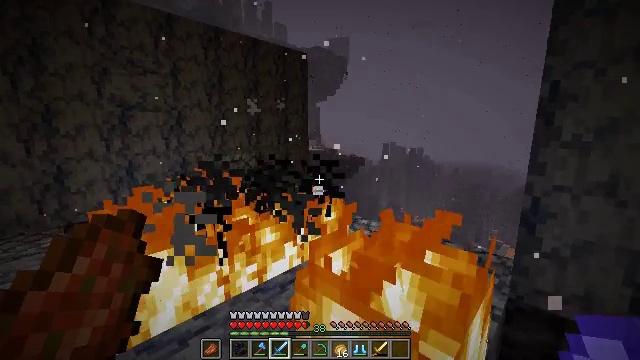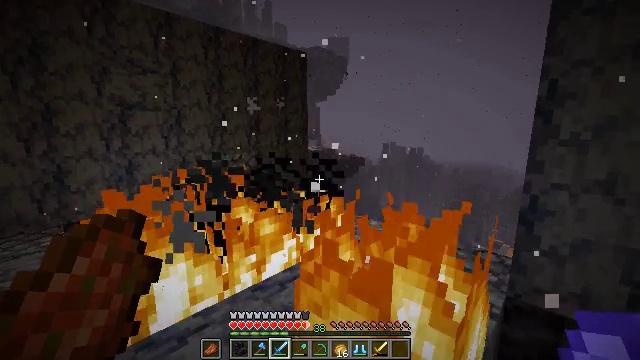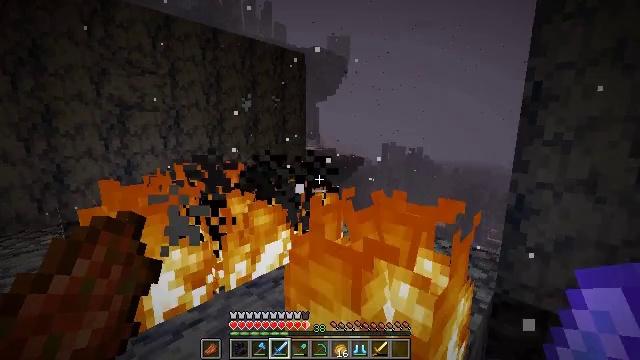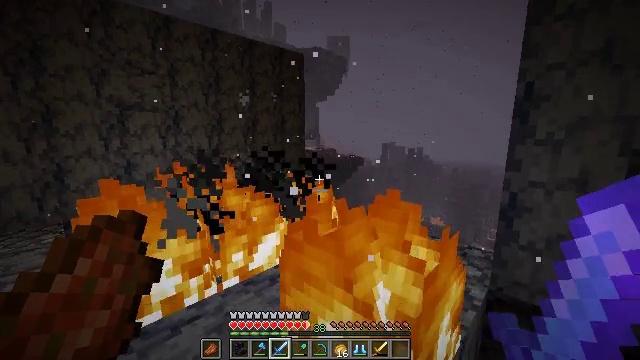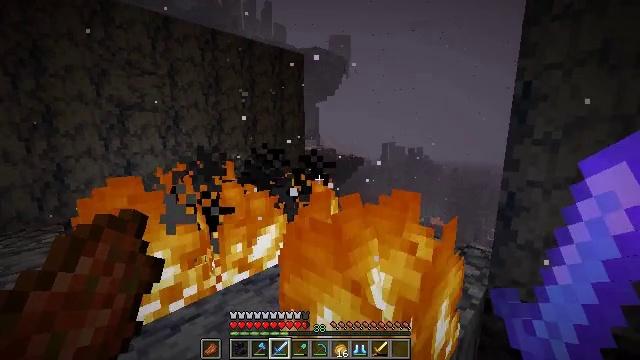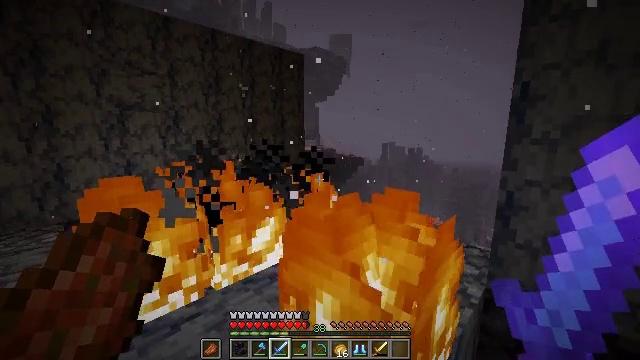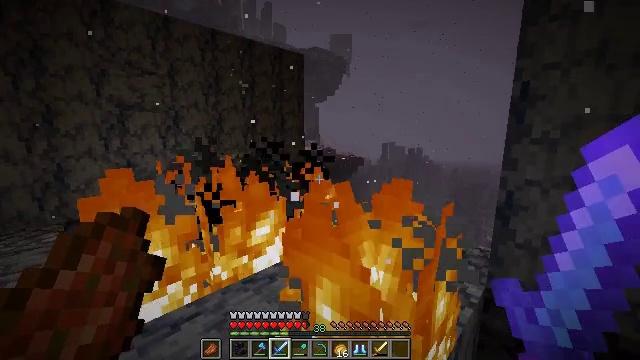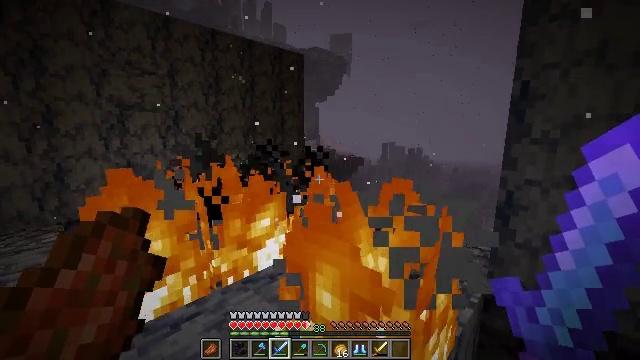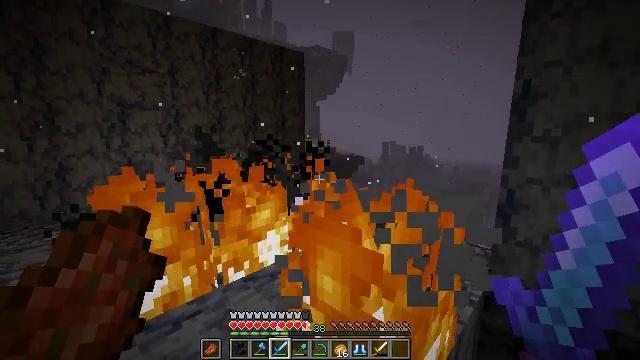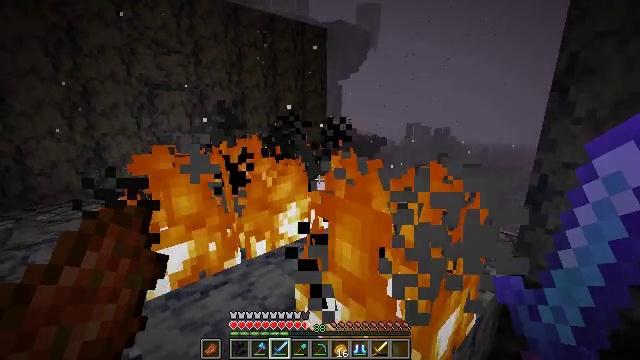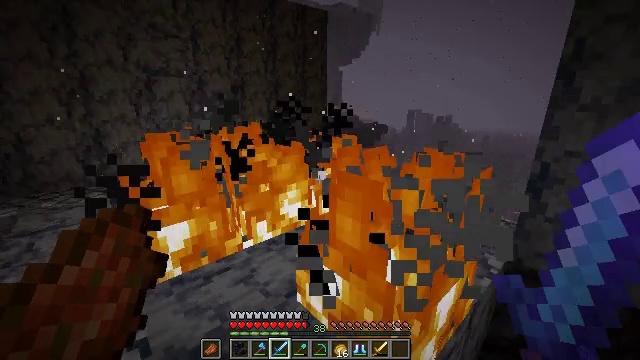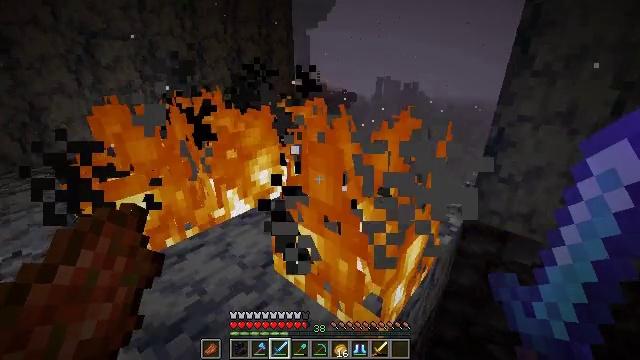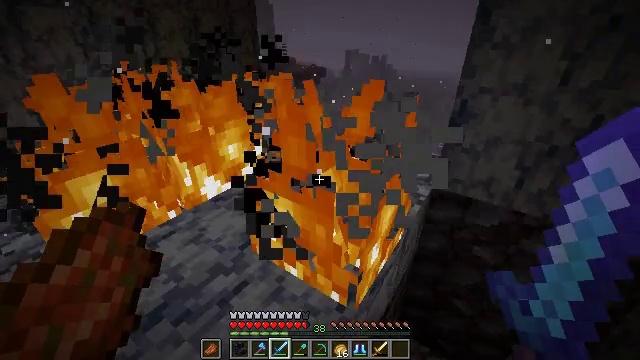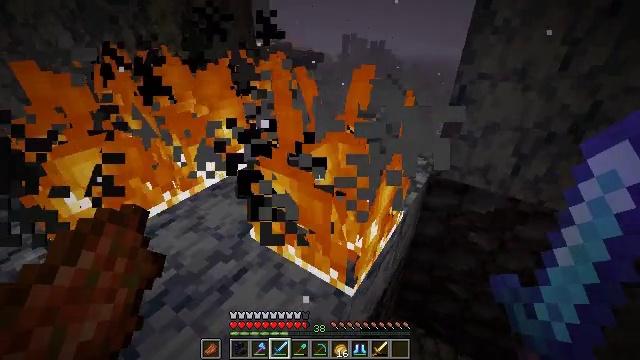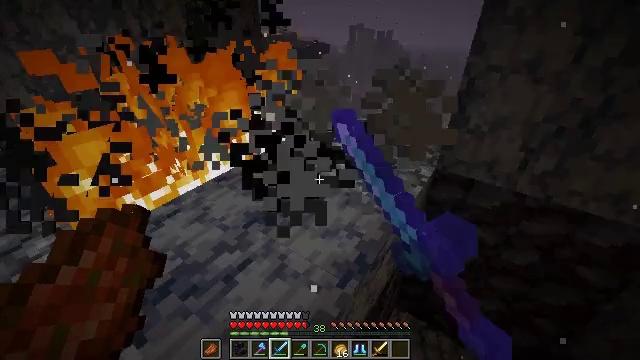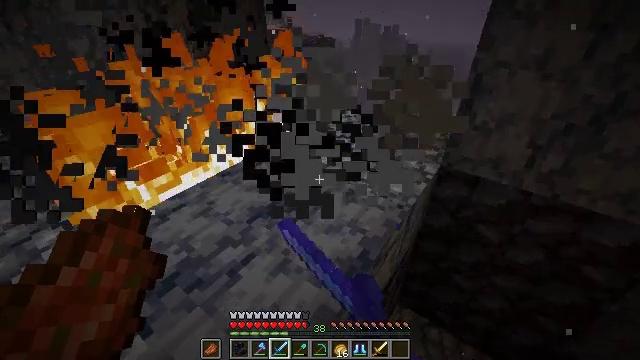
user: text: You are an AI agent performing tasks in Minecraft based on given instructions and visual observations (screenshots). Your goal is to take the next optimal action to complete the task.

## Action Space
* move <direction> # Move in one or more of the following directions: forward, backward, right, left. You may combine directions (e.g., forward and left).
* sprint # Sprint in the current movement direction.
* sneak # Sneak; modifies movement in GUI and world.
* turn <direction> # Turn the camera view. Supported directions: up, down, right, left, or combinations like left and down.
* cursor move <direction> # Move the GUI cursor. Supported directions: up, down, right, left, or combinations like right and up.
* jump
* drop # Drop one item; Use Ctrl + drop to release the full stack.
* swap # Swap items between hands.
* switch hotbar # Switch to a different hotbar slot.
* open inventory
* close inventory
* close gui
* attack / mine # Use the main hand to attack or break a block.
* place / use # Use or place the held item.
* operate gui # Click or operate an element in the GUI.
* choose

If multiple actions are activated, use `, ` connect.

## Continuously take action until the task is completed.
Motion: motion action
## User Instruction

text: Clear the fire from the area.
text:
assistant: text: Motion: no_op
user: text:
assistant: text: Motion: no_op
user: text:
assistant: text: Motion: no_op
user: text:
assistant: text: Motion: no_op
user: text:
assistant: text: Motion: no_op
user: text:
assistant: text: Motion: no_op
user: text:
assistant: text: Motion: no_op
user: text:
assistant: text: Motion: no_op
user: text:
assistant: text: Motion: turn left and down
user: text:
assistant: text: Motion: turn down
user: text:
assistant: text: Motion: turn right and down
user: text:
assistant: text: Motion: turn right and down
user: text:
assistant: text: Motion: turn down, attack / mine
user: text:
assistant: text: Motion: turn left and down, attack / mine
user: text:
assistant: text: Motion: turn left, attack / mine
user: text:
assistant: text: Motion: turn left and up
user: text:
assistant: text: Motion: move left, turn left and up
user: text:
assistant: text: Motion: move left, turn left and up, attack / mine
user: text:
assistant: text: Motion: move left, turn left and up
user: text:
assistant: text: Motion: move left, attack / mine
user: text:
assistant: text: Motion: attack / mine
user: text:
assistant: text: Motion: turn right, attack / mine
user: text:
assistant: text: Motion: turn right, attack / mine
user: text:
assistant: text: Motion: turn right, attack / mine
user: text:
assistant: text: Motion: move forward, turn right, attack / mine
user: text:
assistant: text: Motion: move forward, turn right
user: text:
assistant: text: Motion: attack / mine
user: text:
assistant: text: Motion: attack / mine
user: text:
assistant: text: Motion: turn right, attack / mine
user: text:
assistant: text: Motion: turn right